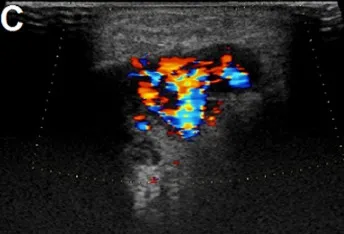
Both glands displayed hypervascularity.
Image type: radiology (ultrasound)